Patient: sex M, age 67
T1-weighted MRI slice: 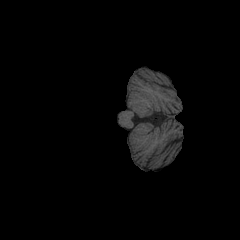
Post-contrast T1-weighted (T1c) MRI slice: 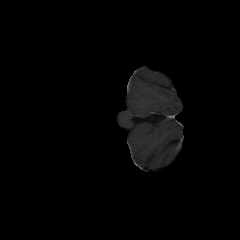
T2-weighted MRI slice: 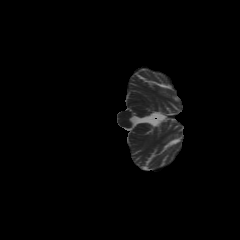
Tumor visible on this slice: no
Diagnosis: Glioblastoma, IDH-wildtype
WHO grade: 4